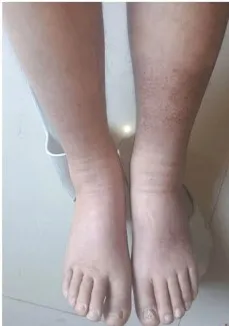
Skin appearance of the patient. (c) After four cycles of surufatinib treatment, the lower extremity ulcers and pain symptoms disappeared, and normal skin tissue grew.
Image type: medical_photograph (skin_photograph)